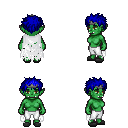
a pixel art fantasy rpg character, female body template, orc, green skin, white tattered cape, white pants, blue bedhead hairstyle, iron tiara, gray slippers, four views (front, back, left, right), 2x2 character sprite sheet, small pixel art, hard edges, no anti-aliasing